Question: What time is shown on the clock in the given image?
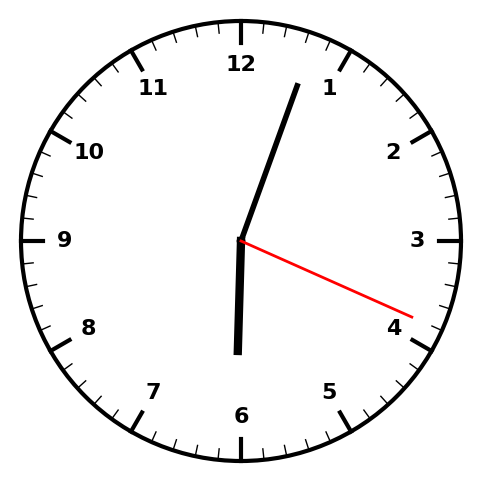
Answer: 06:03:19